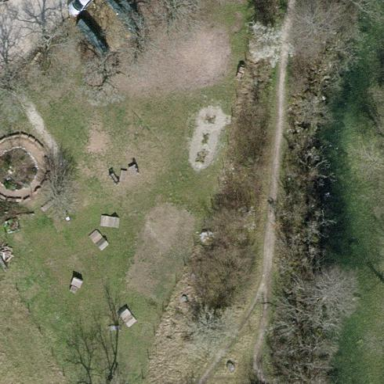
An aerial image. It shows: Park.